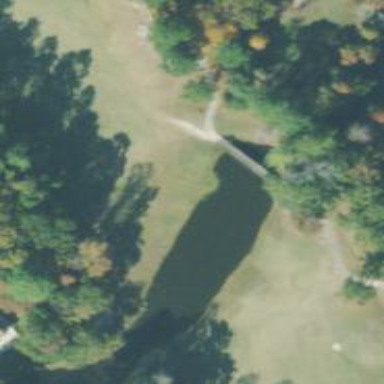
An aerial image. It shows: Golf hole.